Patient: sex M, age 29
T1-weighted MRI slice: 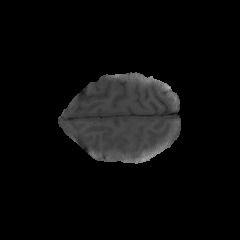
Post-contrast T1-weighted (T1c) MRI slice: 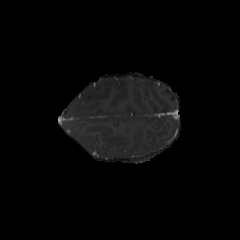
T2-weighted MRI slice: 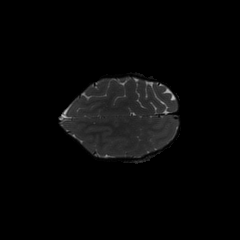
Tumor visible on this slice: no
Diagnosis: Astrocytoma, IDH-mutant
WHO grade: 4